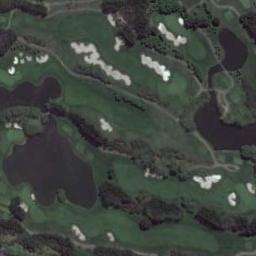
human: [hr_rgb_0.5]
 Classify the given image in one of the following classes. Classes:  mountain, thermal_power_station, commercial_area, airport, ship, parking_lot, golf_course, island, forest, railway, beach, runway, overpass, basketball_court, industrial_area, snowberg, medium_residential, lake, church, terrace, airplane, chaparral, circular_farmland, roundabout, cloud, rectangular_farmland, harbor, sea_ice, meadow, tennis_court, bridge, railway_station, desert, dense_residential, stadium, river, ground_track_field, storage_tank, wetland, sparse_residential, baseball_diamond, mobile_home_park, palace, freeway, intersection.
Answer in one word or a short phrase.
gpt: golf_course